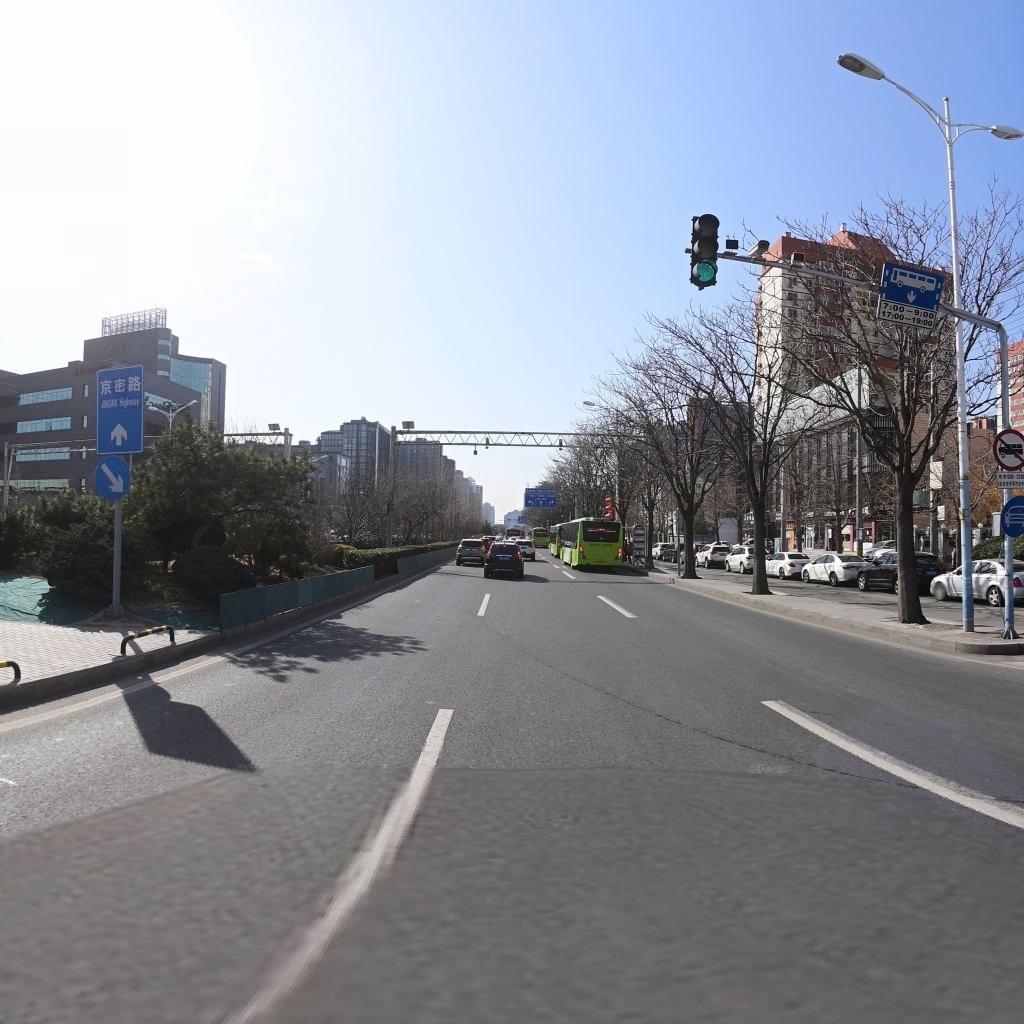
Region: Chaoyang
Road damage annotations: longitudinal crack